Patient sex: M
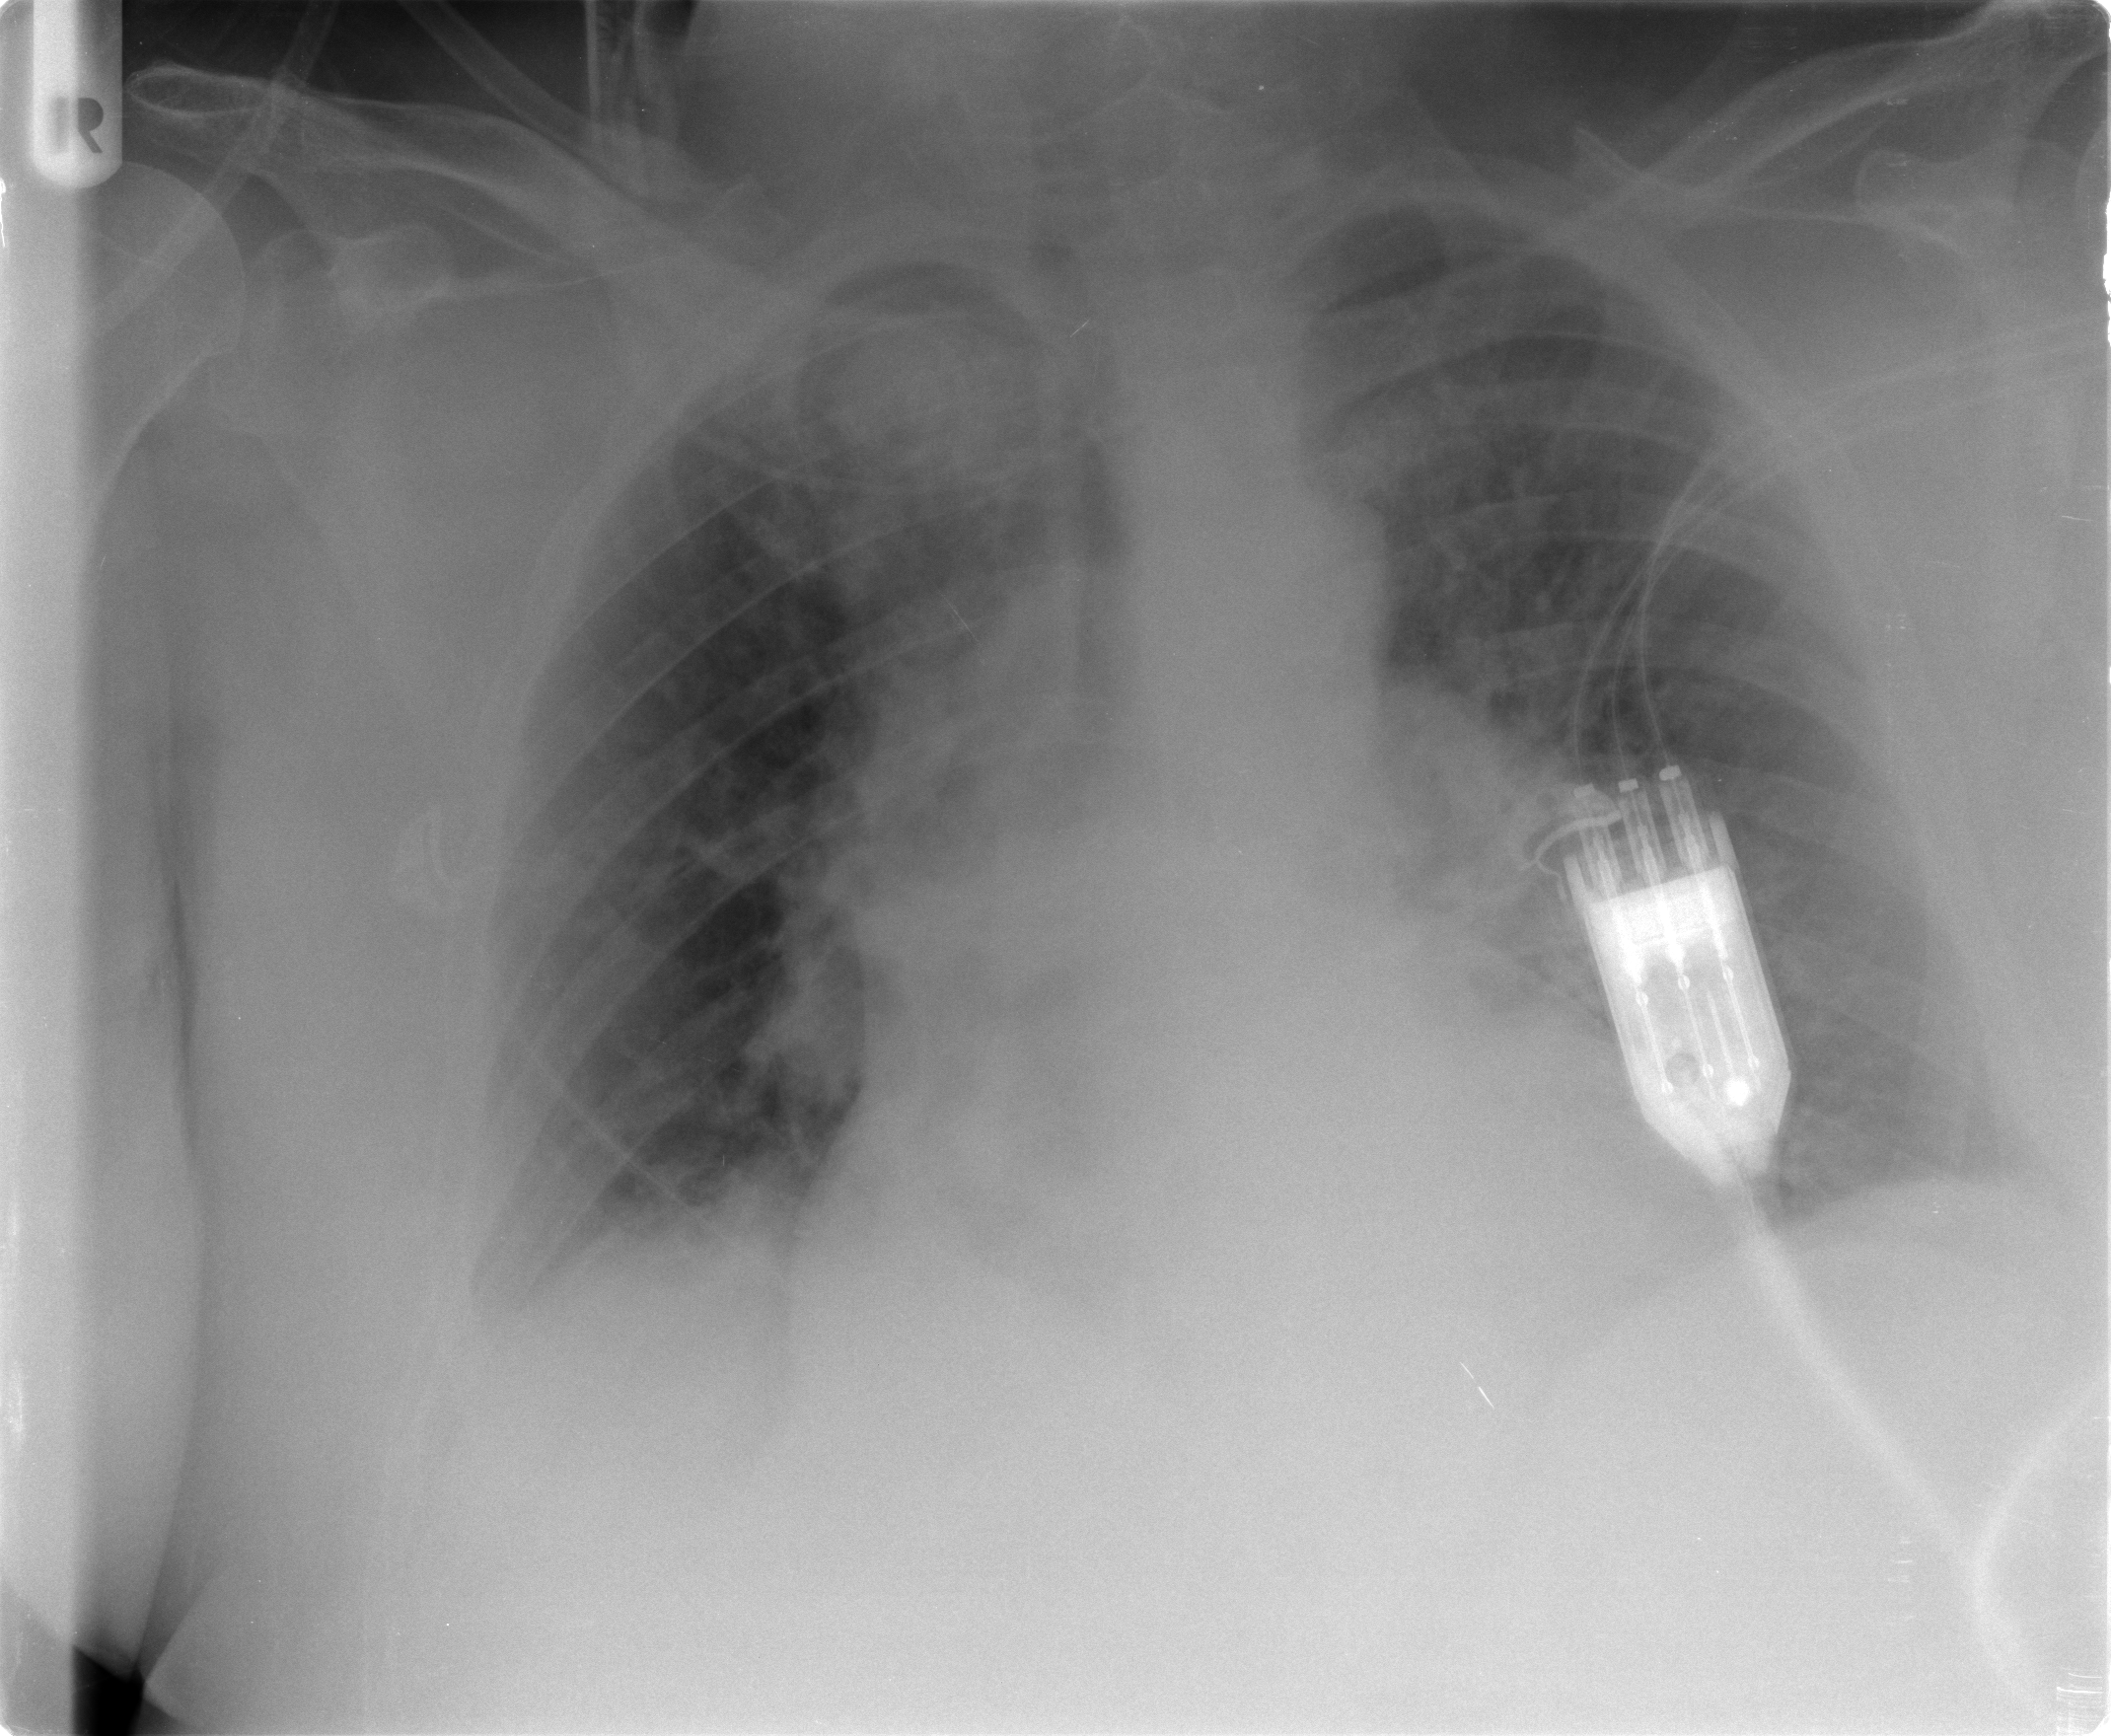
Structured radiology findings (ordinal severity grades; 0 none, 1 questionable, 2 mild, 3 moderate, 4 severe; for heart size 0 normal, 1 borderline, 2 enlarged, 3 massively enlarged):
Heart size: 1
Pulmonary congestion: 1
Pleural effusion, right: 1
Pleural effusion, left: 0
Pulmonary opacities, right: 2
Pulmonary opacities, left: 0
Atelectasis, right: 2
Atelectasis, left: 2